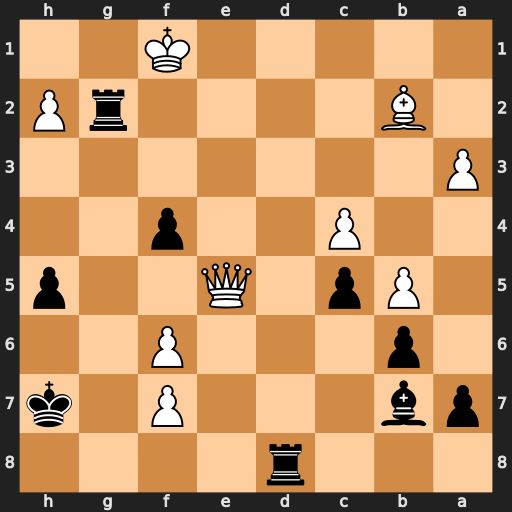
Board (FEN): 3r4/pb3P1k/1p3P2/1Pp1Q2p/2P2p2/P7/1B4rP/5K2
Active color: b
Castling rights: -
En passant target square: -
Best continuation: Rd1+ Qe1 Rgd2 Qxd1 Rxd1+